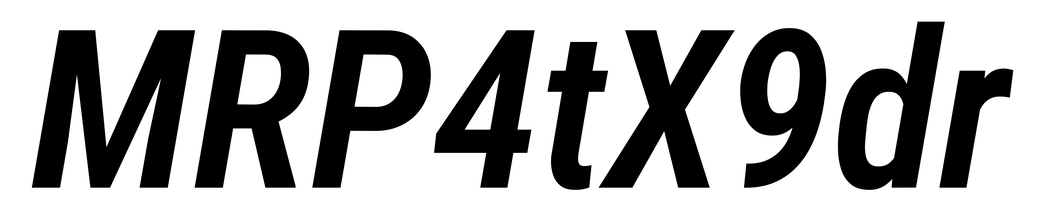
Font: Roboto-Italic_Condensed_SemiBold_Italic